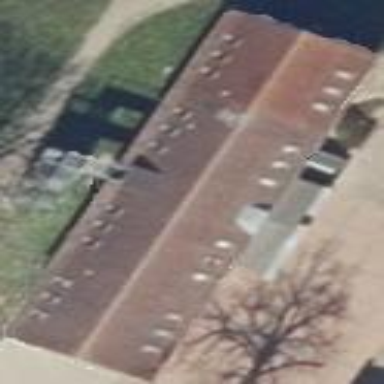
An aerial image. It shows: School building.